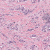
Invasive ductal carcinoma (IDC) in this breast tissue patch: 1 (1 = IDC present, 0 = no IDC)